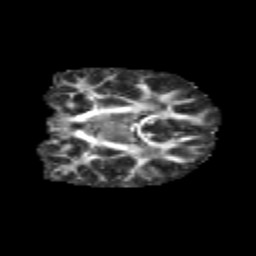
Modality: FA
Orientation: coronal
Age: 9
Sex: female
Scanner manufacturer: siemens
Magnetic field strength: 3 T
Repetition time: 3.8 s
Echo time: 0.07 s